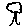
Label: tree